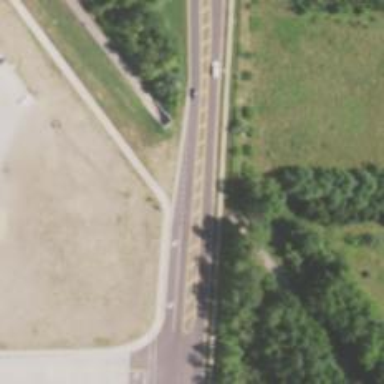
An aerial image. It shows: Secondary link road.